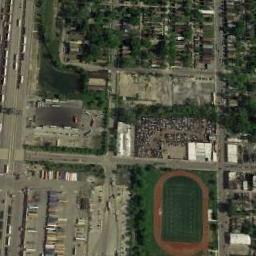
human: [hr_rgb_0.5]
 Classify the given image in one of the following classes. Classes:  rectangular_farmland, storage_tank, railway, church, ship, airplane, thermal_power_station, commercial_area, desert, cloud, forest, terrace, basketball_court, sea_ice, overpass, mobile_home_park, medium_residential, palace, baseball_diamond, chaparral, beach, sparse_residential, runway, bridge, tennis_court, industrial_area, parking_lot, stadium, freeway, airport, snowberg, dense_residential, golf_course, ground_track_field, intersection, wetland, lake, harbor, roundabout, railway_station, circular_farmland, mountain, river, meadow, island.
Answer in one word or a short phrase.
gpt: ground_track_field